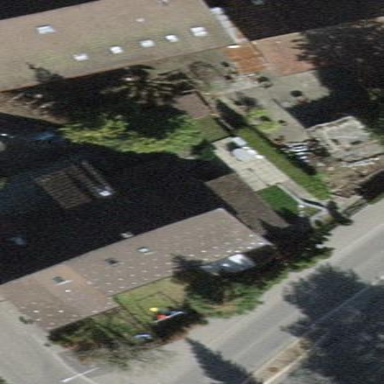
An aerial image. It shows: Terrace building.